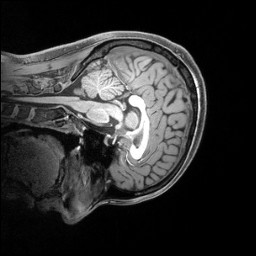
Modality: T1w
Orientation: sagittal
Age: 27
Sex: female
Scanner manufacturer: siemens
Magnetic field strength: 3 T
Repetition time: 2.4 s
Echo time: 0.00219 s